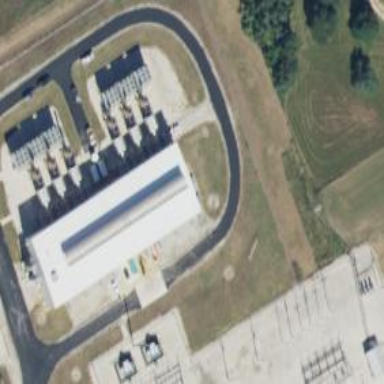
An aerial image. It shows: Gas-powered generator.